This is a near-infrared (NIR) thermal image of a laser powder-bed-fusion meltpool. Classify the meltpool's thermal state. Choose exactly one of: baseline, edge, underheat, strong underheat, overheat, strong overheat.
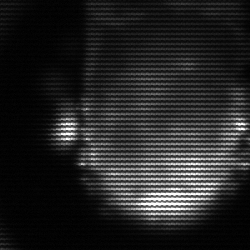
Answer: baseline